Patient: sex F, age 60
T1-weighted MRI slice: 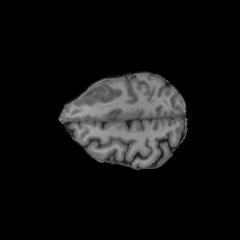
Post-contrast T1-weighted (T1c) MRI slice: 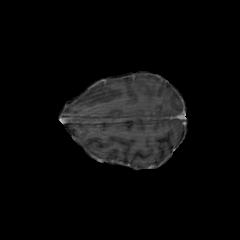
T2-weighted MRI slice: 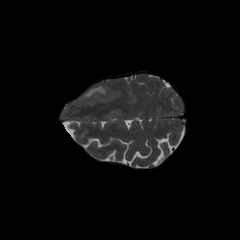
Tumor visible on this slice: yes
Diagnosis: Astrocytoma, IDH-mutant
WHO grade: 3